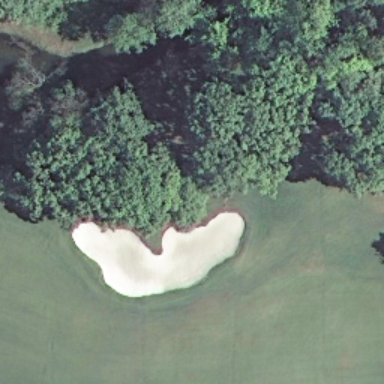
This is a part of a golf course with turfs and some bunkers and trees .